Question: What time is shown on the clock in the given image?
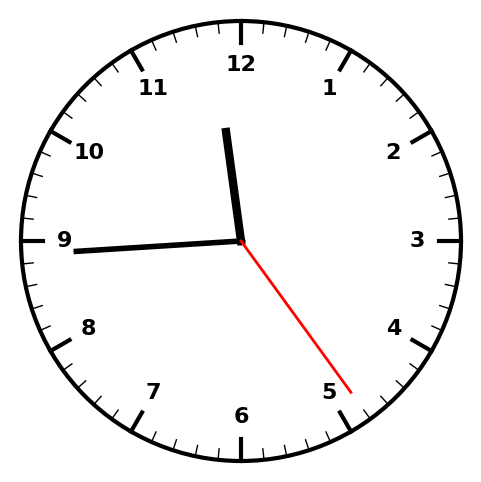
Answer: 11:44:24